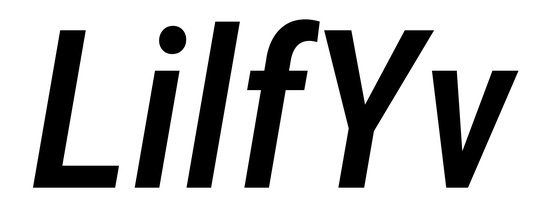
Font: Roboto-Italic_Condensed_Medium_Italic